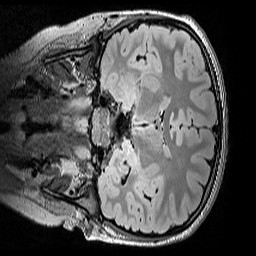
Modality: FLAIR
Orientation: coronal
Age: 9
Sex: male
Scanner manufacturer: siemens
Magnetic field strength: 3 T
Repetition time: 5 s
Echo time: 0.388 s